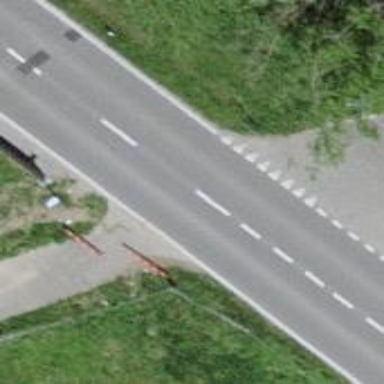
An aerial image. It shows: Cycle barrier.